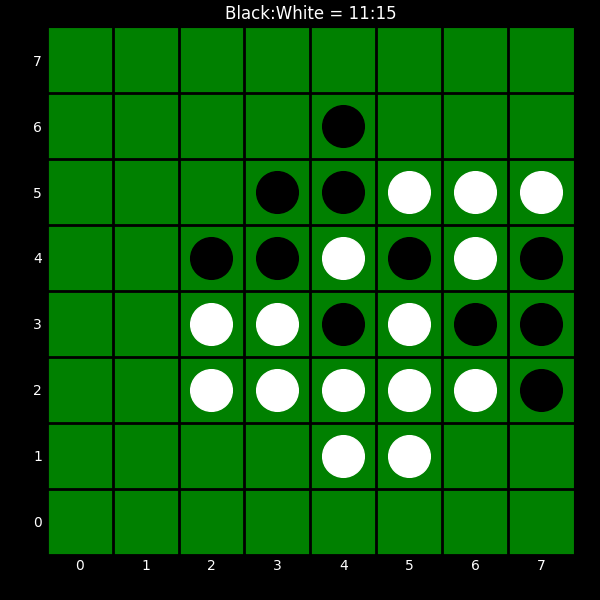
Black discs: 11
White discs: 15